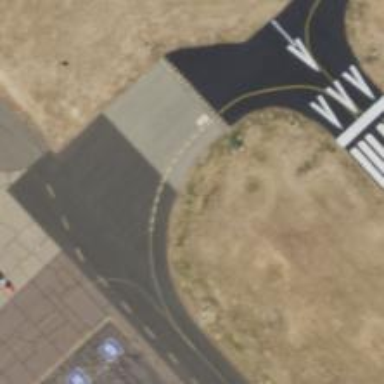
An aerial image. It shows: Image of taxiway at airport.